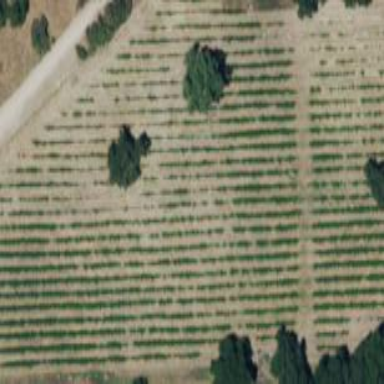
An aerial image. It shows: Vineyard.